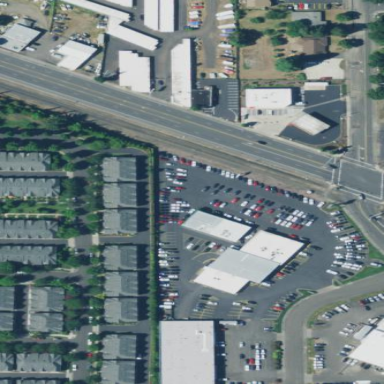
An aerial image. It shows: Retail area with car shop.